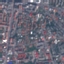
Label: Residential